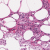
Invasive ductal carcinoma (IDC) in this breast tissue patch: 0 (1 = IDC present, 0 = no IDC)